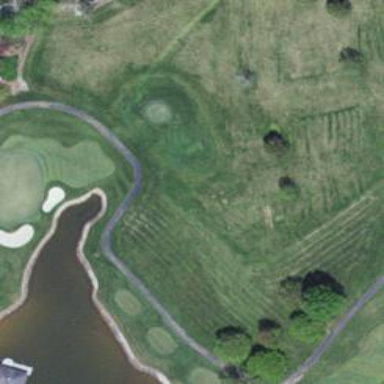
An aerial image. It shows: Service road used as golf cart path.